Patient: sex M, age 30
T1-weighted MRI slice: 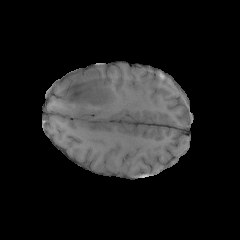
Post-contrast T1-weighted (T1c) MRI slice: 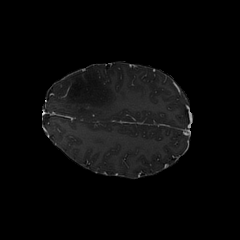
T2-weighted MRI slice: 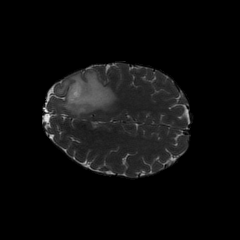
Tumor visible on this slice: yes
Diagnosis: Astrocytoma, IDH-mutant
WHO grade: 3